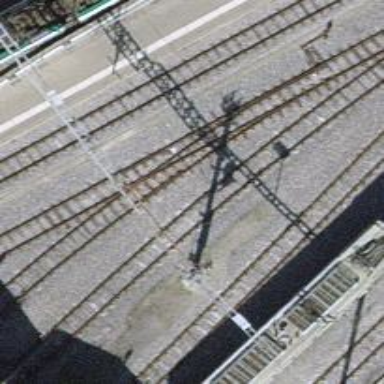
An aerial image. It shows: Narrow-gauge railway service yard with 1 track. The railway is electrified with contact line.